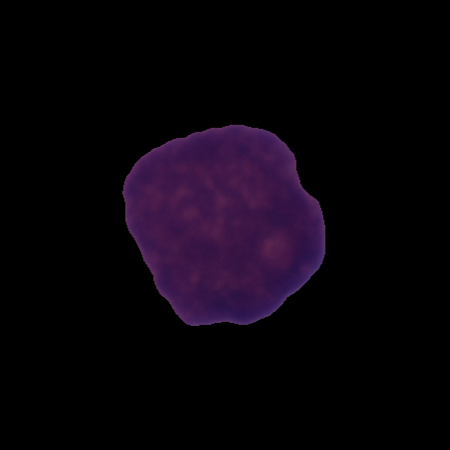
Label: cancer